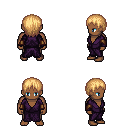
a pixel art fantasy rpg character, male body template, human, dark skin, purple robe, gold greaves, light blonde plain hairstyle, cloth bracers, four views (front, back, left, right), 2x2 character sprite sheet, small pixel art, hard edges, no anti-aliasing